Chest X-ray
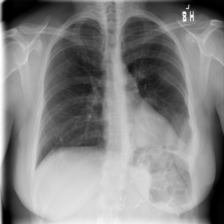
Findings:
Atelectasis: negative
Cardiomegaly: negative
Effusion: negative
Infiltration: negative
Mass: negative
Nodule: negative
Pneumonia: negative
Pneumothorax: negative
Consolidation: negative
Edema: negative
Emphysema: negative
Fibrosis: negative
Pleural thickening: negative
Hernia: negative